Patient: sex F, age 67
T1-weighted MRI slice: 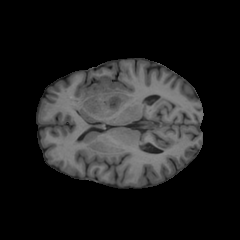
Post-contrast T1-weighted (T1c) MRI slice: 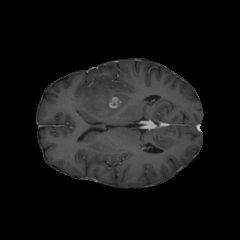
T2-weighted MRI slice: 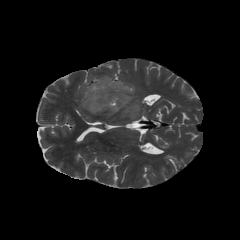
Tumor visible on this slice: yes
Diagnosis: Glioblastoma, IDH-wildtype
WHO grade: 4